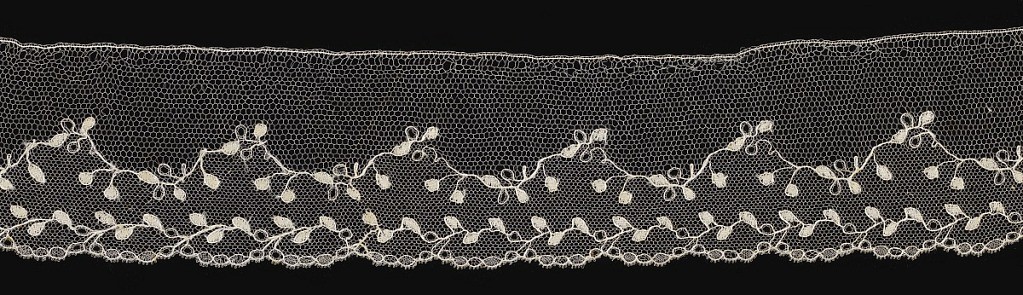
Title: Border
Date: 19th century
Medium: silk Technique: bobbin lace
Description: Blonde lace border showing delicate leaf vine pattern with two sizes of mesh.